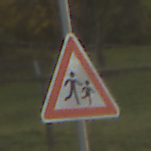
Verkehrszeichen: KinderLinks
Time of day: SunriseSunset
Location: Outdoor (Nature)
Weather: PartlyCloudy
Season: NotSpecified
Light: Natural